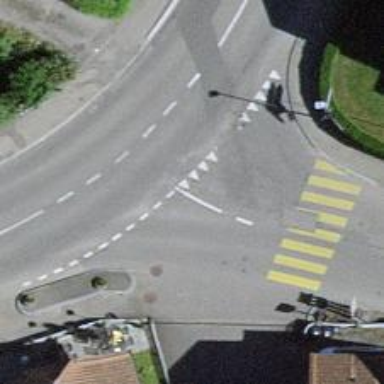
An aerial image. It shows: Road with "give way" sign.